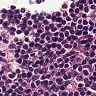
Metastatic tissue present: no